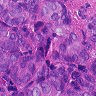
Metastatic tissue present: yes